Current action and preconditions to check: trajectory_clear

Your task: For each precondition in the list above, predict whether it will hold at this action.

Consider the current scene as observed from the mobile robot's camera, and analyze the predicted future states of all dynamic agents (e.g., people, animals, vehicles, or any moving entities) within the NEXT SECOND.

IMPORTANT: Only answer "very likely" if you are absolutely certain—based on strong, clear evidence—that a dynamic agent will violate the precondition in the predicted future state. Do NOT answer "very likely" for unlikely, ambiguous, or low-probability risks.

Ask yourself for each precondition: Is there a high probability, with clear and convincing evidence, that the predicted future states of any dynamic agent will interfere with the predicted future state of the currently executing action within the NEXT SECOND, causing that precondition to fail?

Assess the risk level based on these predictions. Use "likely" or "very likely" if motions create a clear risk of interference.

Use "neutral" or "improbable" if agents are nearby but their predicted paths are clearly diverging or non-conflicting.

Failure Risk Categories: "very improbable", "improbable", "neutral", "likely", "very likely"

Answer Format: Output ONLY the probability_of_failure value from these categories: "very improbable", "improbable", "neutral", "likely", "very likely"

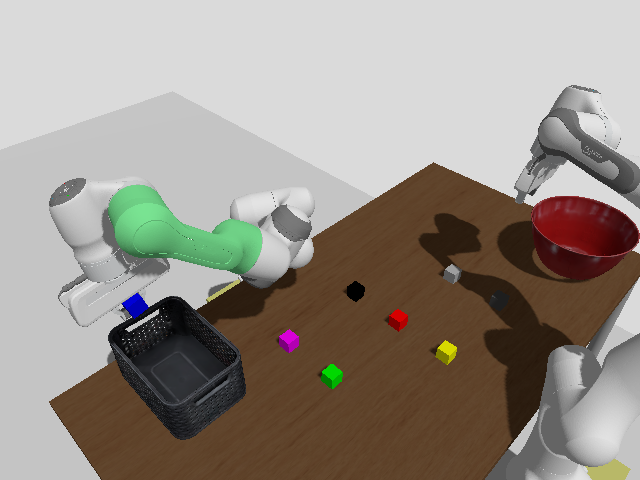

Answer: very improbable